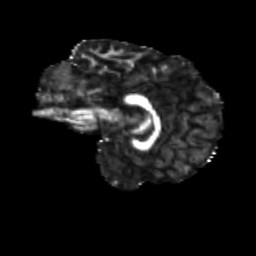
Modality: FA
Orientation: sagittal
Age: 10
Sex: female
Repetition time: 9.4 s
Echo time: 0.089 s